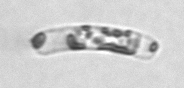
Label: Guinardia_striata